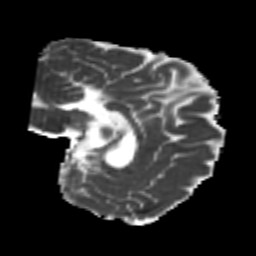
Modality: MD
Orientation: sagittal
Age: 22
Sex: male
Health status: healthy
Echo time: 0.074 s